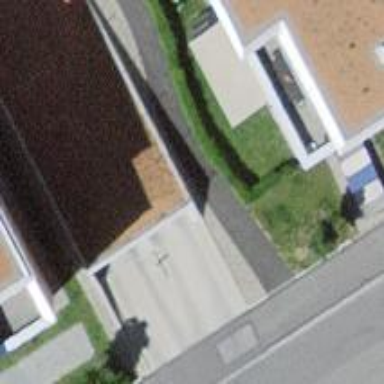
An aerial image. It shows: Parking entrance.